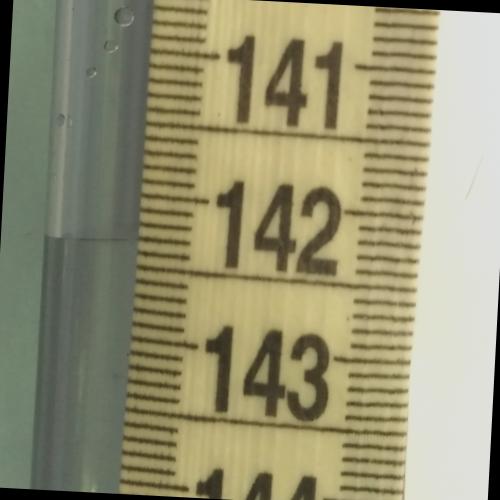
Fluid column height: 142.3 cm